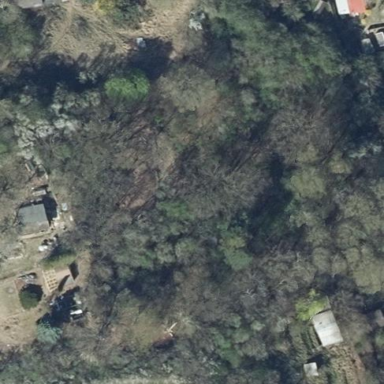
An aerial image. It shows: Mixed woodland with various types of leaves.